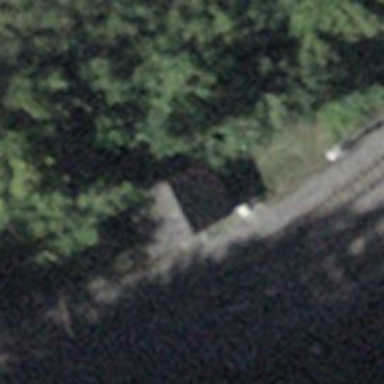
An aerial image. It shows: Railway service station.